Question: <URL>. I mean forms created dynamically.
Can someone fix this? Author of DKlang doesn't respond for year.
EDIT
How to see in action: demo project (6KB RAR, source only) <URL>.
After compiling, press main button- you'll see 3 instances of sample form, 1st is localized, others 2 are not. Requires non-Unicode Delphi + TNT Unicode Controls + <URL> 3.x

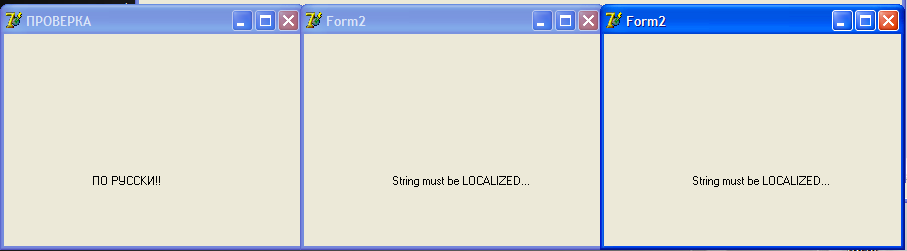
Answer: Seems i found it. My fix is two new lines in TDKLang_CompTranslations.FindComponentName
which are for names "Form2_1", "Form2_2"
'''
function TDKLang_CompTranslations.FindComponentName(sComponentName: String): TDKLang_CompTranslation;
var idx: Integer;
begin
idx := Pos('_', sComponentName); //added
if idx>0 then System.Delete(sComponentName, idx, MaxInt); //added
idx := IndexOfComponentName(sComponentName);
if idx<0 then Result := nil else Result := GetItems(idx);
end;
'''